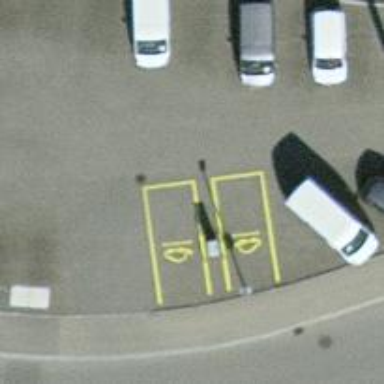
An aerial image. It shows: Charging station.